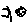
Label: moon